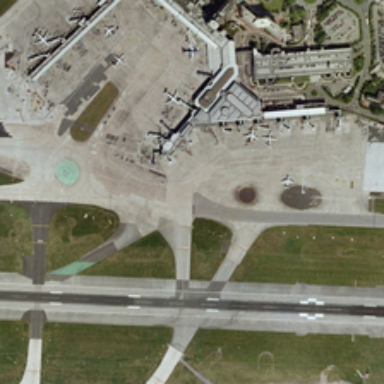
Some planes are parked near an airport runway .